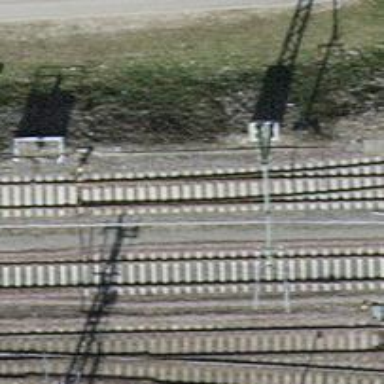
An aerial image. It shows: Railway switch.